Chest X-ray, PA view. Patient: 55 years old, sex F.
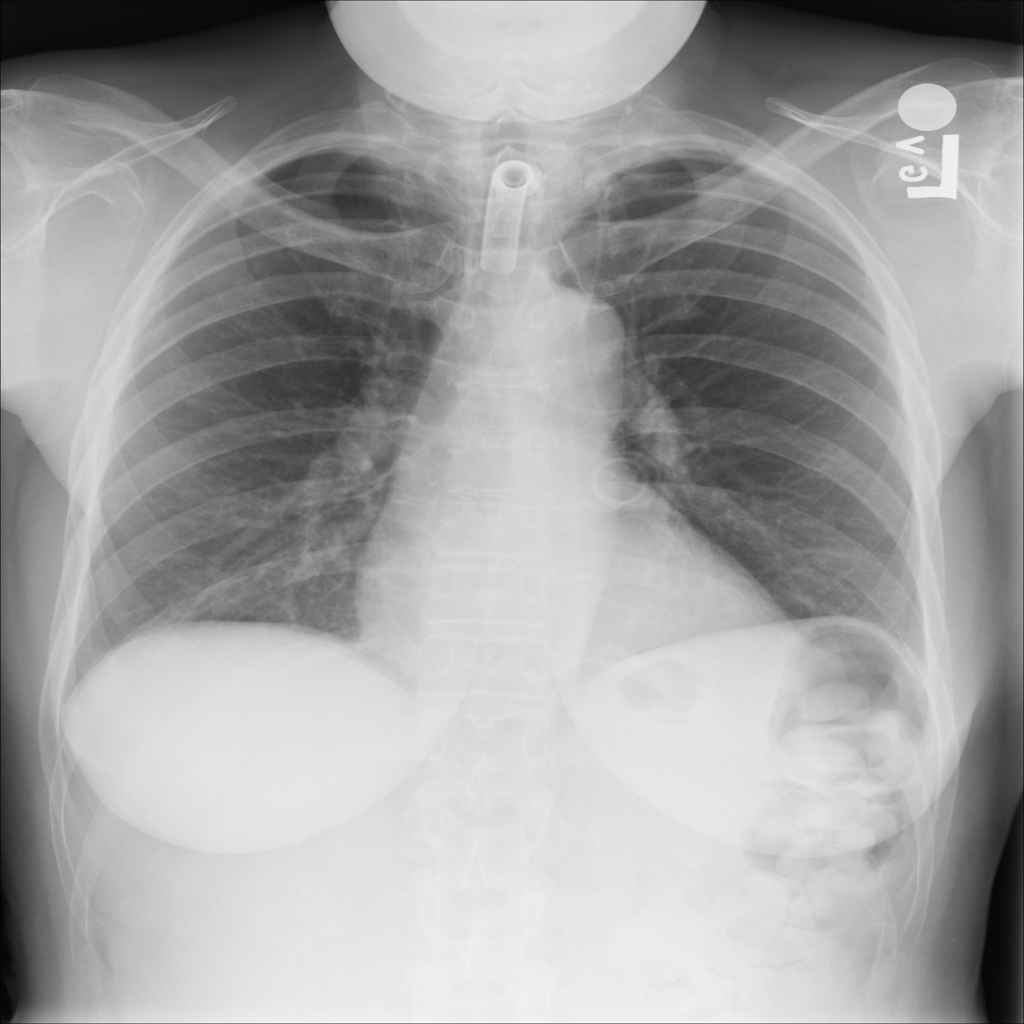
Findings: No Finding